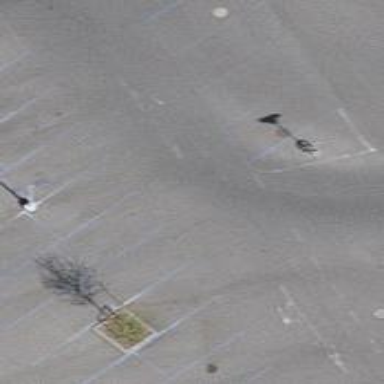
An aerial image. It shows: Asphalt parking aisle designated as service road.